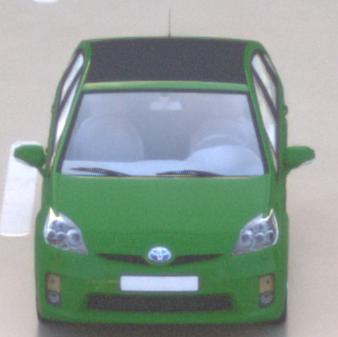
Make: Toyota
Model: Prius 1.5 Hybrid
Detailed model: Prius (HW2)
Model produced from: 2006/03
Model produced until: 2009/06
Doors: 5
Color: green
Road condition: wet road
Daytime: sunrise or sunset
Contrast: low contrast